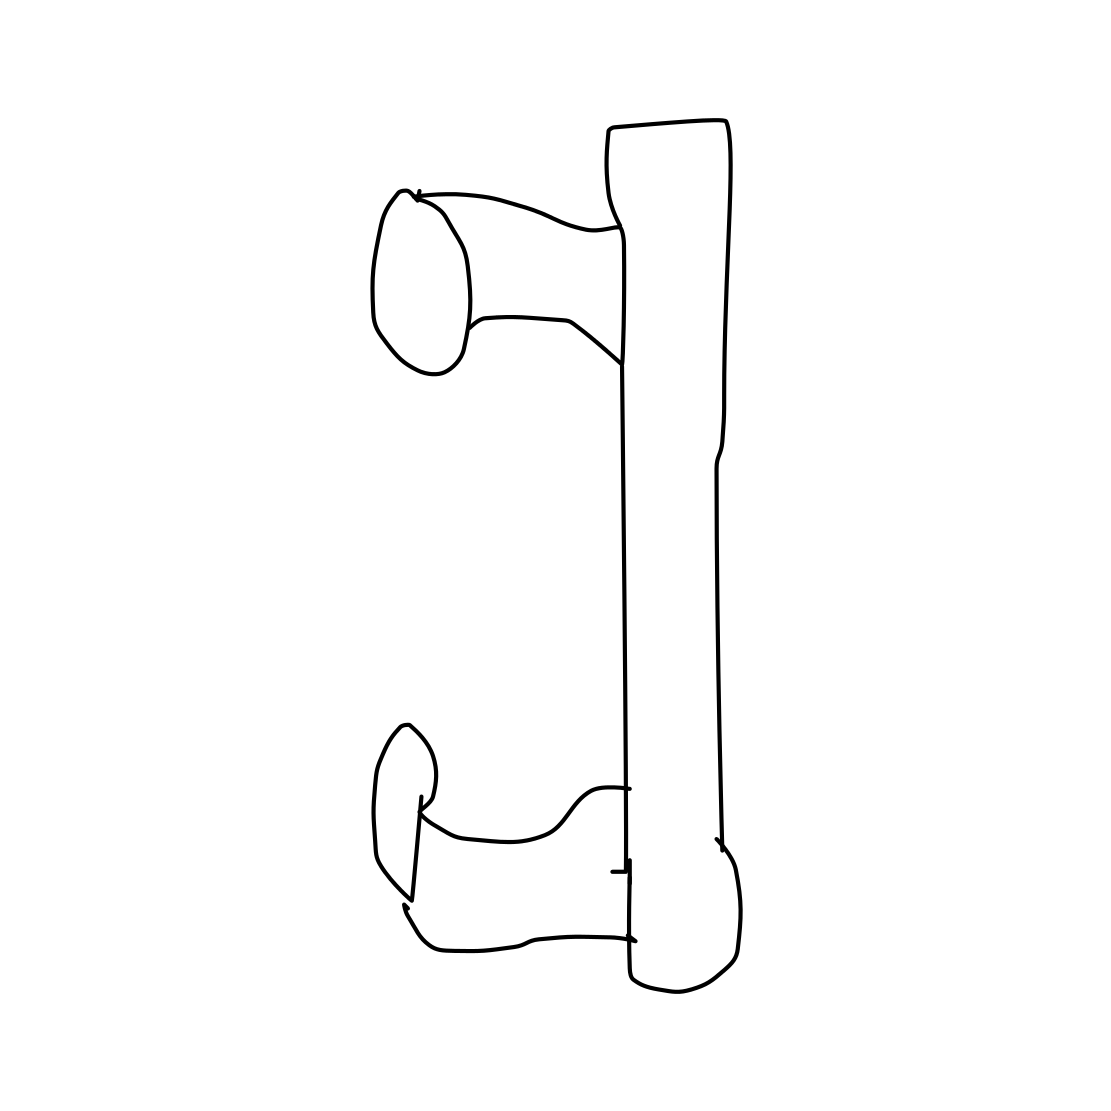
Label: door handle